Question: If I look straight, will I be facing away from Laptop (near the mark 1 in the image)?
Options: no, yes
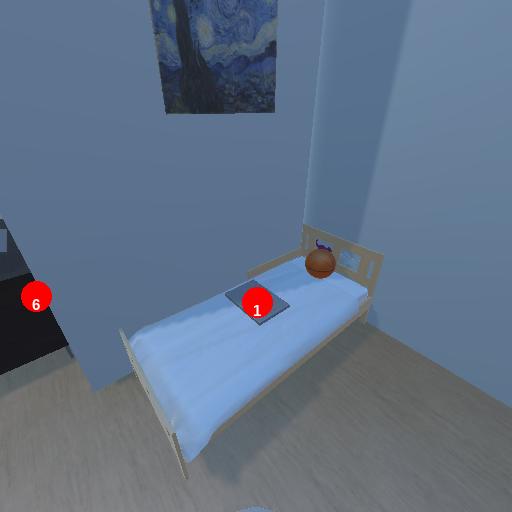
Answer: no